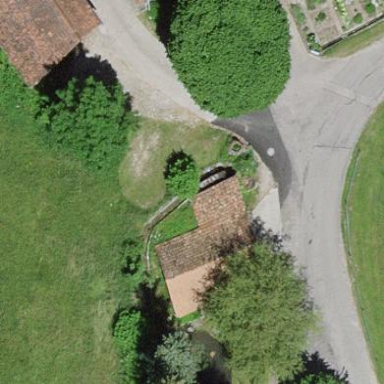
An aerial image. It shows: Barn.